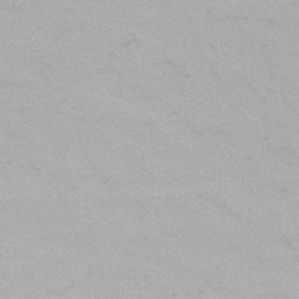
Label: frost